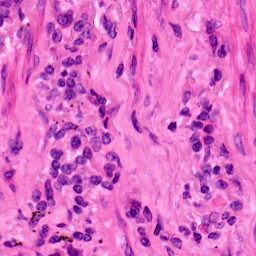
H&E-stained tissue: Lung